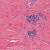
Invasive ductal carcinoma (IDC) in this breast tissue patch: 0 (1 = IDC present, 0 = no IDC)